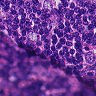
Metastatic tissue present: yes